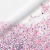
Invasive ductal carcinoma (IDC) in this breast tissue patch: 1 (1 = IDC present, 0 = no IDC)